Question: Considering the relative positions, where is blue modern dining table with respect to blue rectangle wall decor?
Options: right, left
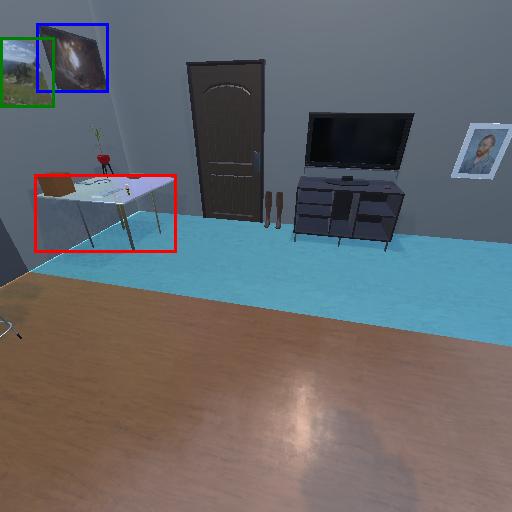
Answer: right